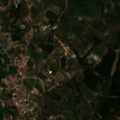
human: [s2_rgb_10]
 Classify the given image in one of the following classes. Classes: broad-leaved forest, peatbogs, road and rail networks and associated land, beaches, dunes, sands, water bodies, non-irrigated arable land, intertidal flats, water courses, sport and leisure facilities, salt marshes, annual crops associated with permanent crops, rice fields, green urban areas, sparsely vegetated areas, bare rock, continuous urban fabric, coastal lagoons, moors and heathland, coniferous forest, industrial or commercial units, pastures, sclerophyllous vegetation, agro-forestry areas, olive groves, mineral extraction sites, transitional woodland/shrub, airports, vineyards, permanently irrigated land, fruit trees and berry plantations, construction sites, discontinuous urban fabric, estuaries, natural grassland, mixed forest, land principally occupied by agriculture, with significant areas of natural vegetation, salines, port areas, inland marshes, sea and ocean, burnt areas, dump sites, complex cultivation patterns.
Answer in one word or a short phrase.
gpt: olive groves, land principally occupied by agriculture, with significant areas of natural vegetation, coniferous forest